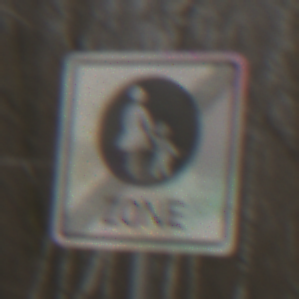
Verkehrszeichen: EndeFussgaengerzone
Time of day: MorningAfternoon
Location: Outdoor (Nature)
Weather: PartlyCloudy
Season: Winter
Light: Natural